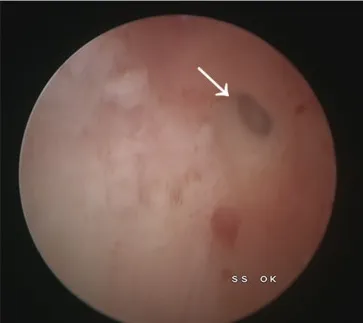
Intrauterine image. (C) The left fallopian tube opening was exposed following the excision of the oblique uterine.
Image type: endoscopy (arthroscopy)